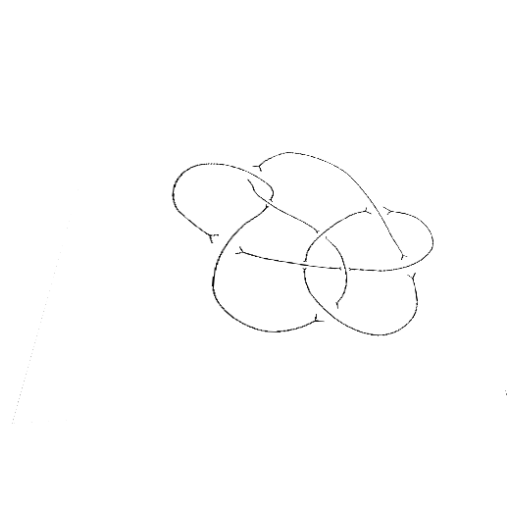
Crossing number: 9